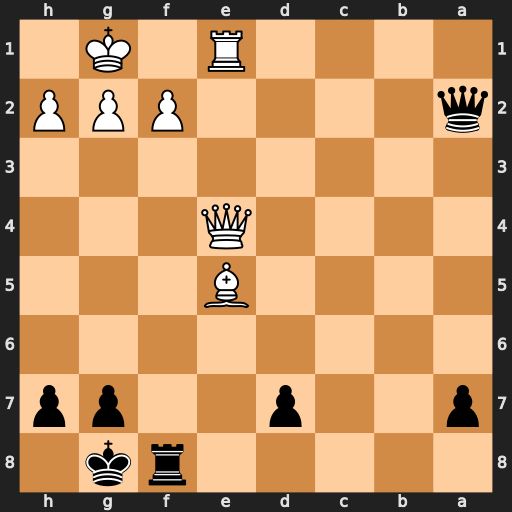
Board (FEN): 5rk1/p2p2pp/8/4B3/4Q3/8/q4PPP/4R1K1
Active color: b
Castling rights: -
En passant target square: -
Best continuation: Qxf2+ Kh1 Qf1+ Rxf1 Rxf1#